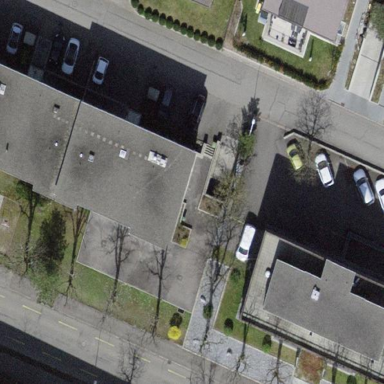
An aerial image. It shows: Image showing building with apartments.